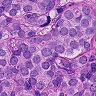
Metastatic tissue present: yes